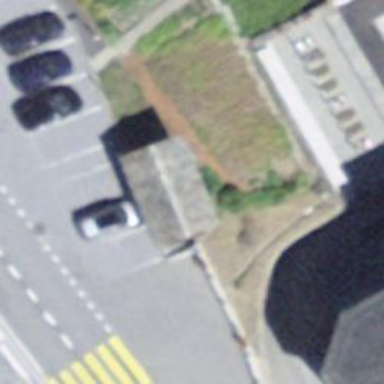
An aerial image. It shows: Bus stop with platform for public transport.